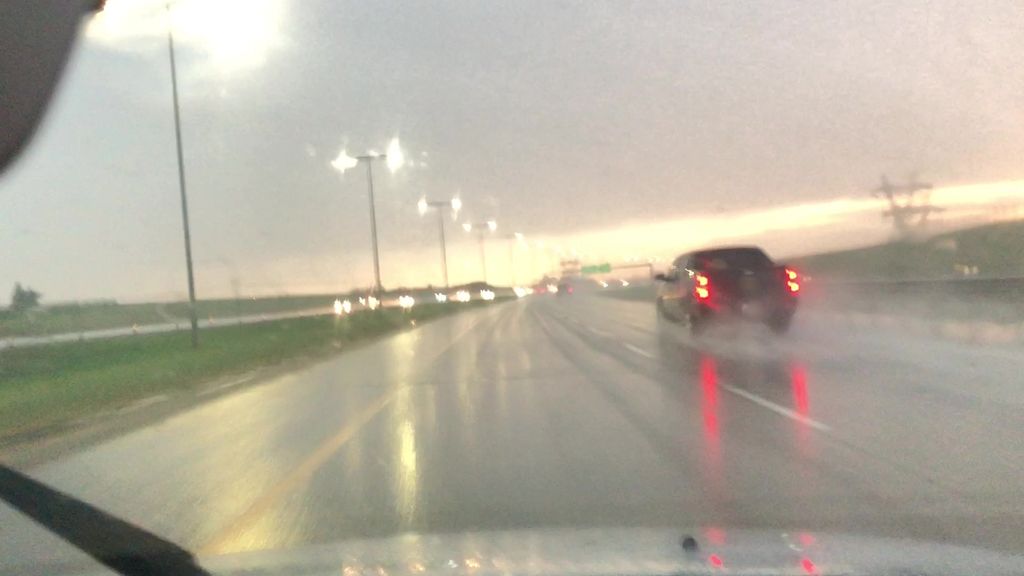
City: edmonton